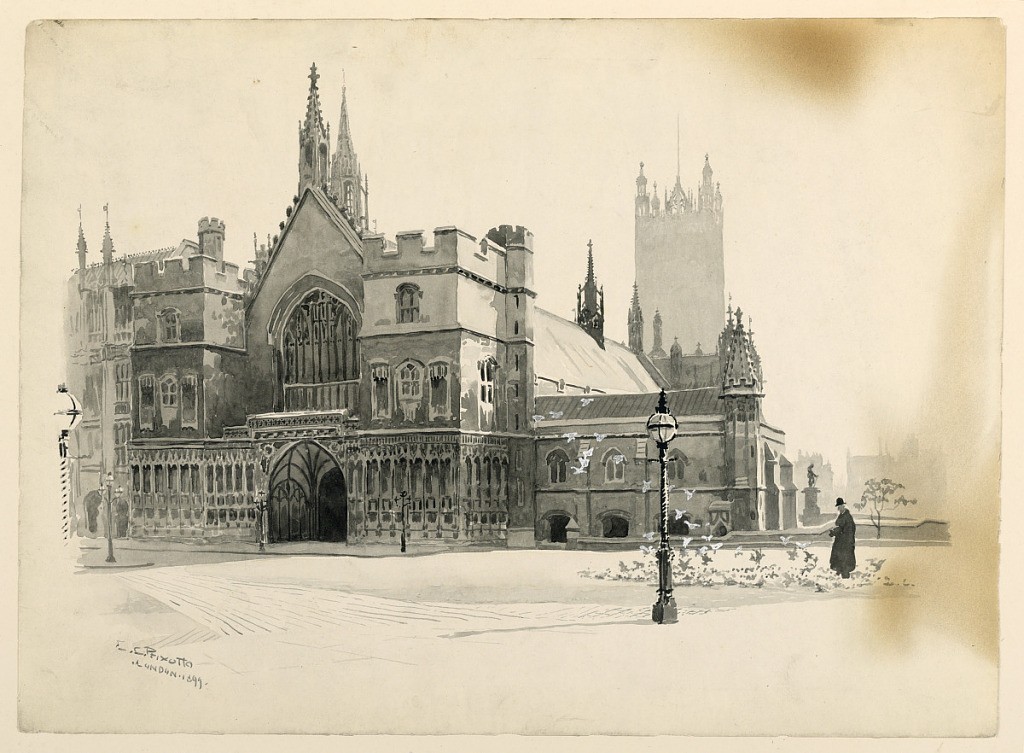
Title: Exterior of Westminster Hall
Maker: Ernest Clifford Peixotto, American, 1869–1940
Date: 1899
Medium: Brush and grey watercolor, white gouache on cream wove paper
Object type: Drawing
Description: The entrance to the palace, left. At right, statue of Oliver Cromwell. Man feeding birds, in foreground, right.